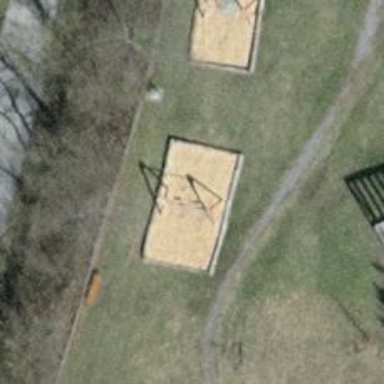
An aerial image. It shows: Playground with swings.